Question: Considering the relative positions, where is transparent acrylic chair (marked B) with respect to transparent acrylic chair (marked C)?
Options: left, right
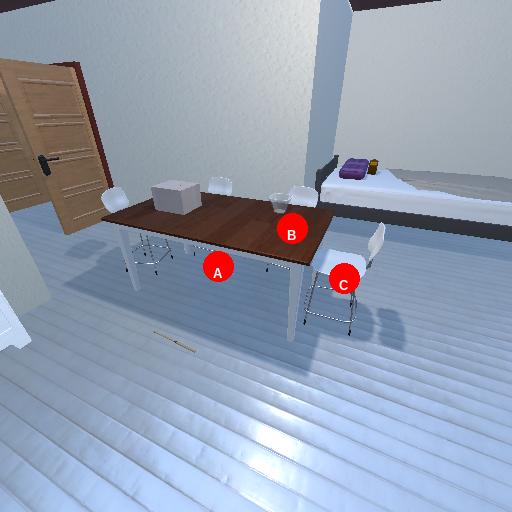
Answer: left